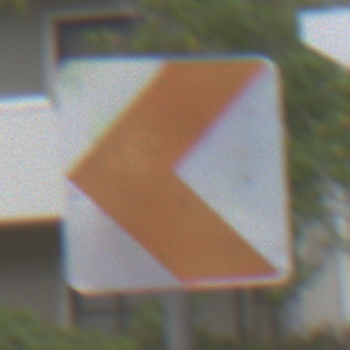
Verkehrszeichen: RichtungstafelnInKurvenKleinRechts
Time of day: Midday
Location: Outdoor (Urban)
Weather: Overcast
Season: NotSpecified
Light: Natural